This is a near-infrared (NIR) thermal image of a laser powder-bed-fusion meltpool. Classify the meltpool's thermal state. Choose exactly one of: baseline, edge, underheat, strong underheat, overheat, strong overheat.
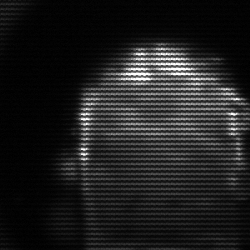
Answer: baseline